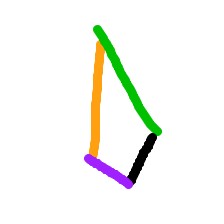
Shape: kite